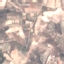
Land use / land cover: PermanentCrop